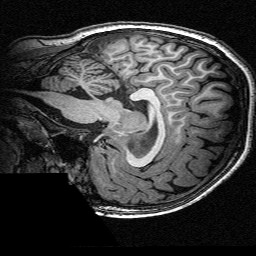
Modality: T1w
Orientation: sagittal
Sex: female